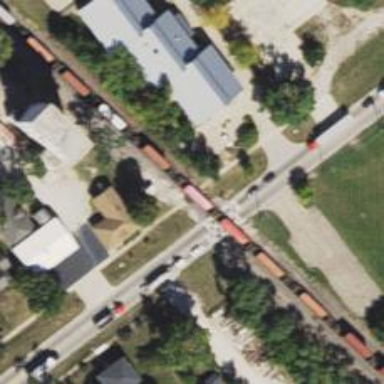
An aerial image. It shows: Railway crossing.